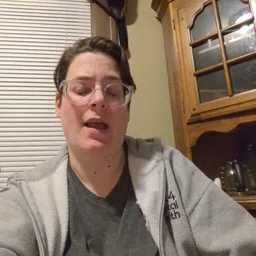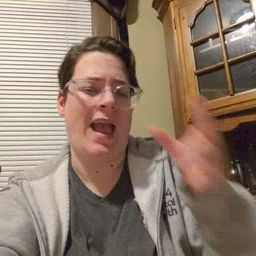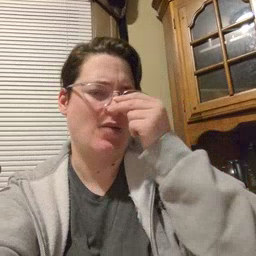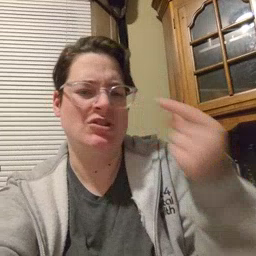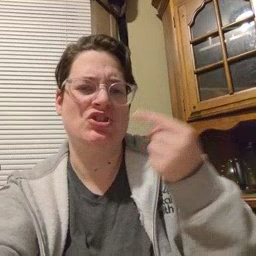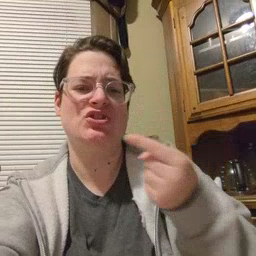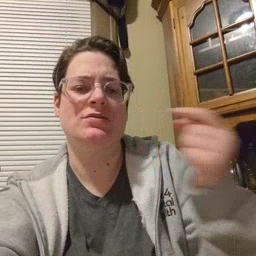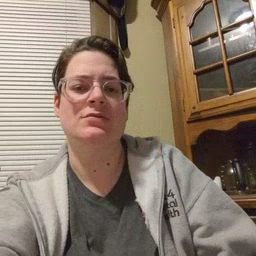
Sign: owie